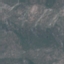
Land use / land cover class: HerbaceousVegetation